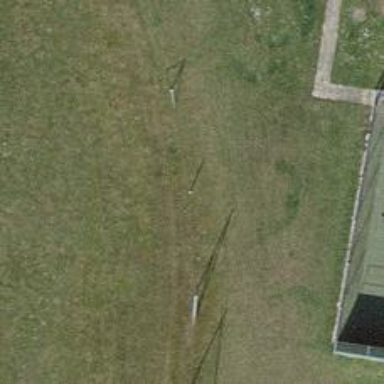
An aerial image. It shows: Fence with chain link type.